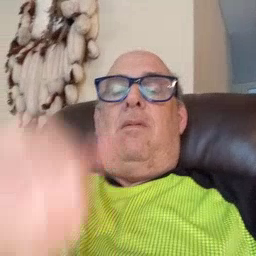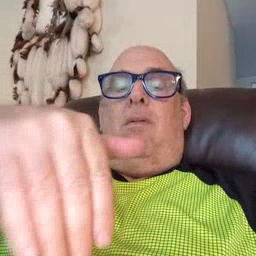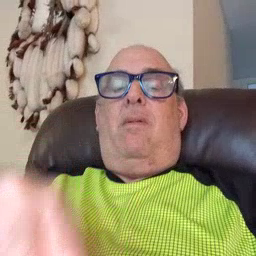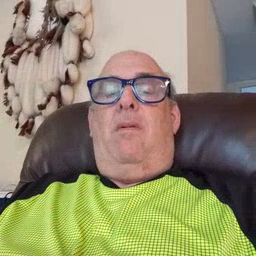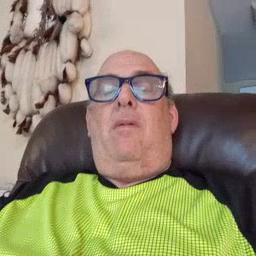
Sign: night